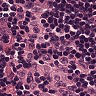
Metastatic tissue present: no